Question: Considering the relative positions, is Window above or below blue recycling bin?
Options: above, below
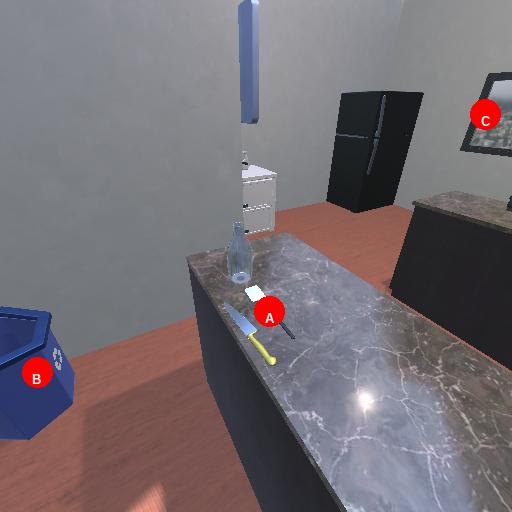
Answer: above